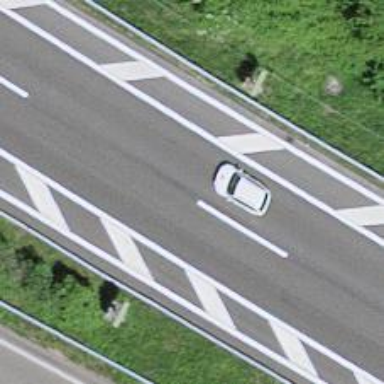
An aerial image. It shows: Asphalt motorway.